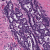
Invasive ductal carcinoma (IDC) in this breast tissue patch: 1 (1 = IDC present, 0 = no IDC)